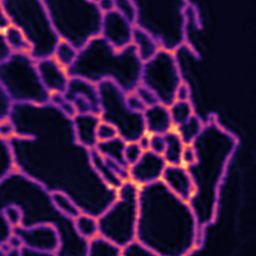
Label: Super-resolution ER image